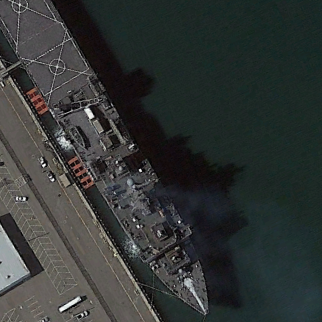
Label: combat